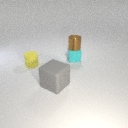
small cyan rubber cube behind large gray rubber cube